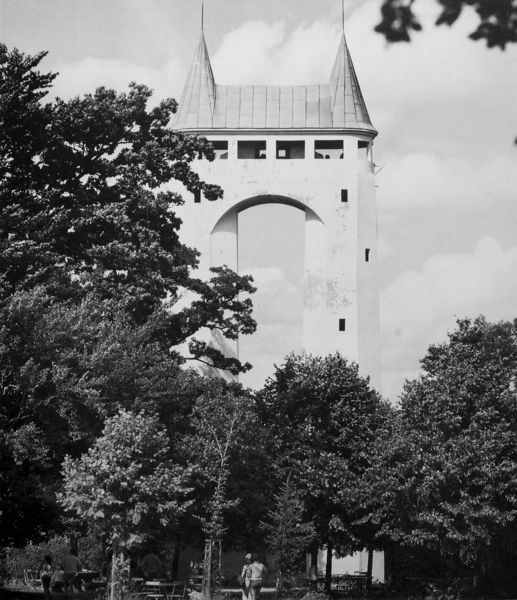
Titel: Schönbergturm in Pfullingen
Künstler: Theodor Fischer
Standort: Pfullingen
Institution: Schönbergturm
Schlagwörter: baum, blätter, himmel, laub, mann, schatten, weiß, wolken, bäume, frauen, kirchturm, landschaft, menschen, stadt, äste, fenster, frau, grau, hintergrund, licht, pfeiler, schwarz, stühle, tische, vordergrund, dach, gebäude, haus, park, schloss, weg, leute, architektur, mensch, spitze, stein, feld, zweige, kirche, sonne, wole, kind, spitzen, person, wald, turm, garten, aussicht, sommer, ansicht, bogen, passanten, zwei, picknick, rundbogen, kuppel, ausschau, spitz, schmal, durchgang, hoch, tor, galerie, befestigung, foto, fotografie, photographie, gang, burg, glockenturm, türme, palast, festung, restaurant, schwarz weiss, bänke, photo, portal, stadttor, liebespaar, unterhose, doppelturm, wipfel, aufnahme, glocken, bäumer, schindeln, antenne, photografie, doppel, antennen, satteldach, schießscharten, rundgang, first, spitzdach, zwei türme, plattform, wachturm, doppelturmfassade, zwillingstürme, turmtor, schießscharte, aussichtsplattform, biergarten, spitzdächer, wasserturm, brückenturm, kupferblech, kupferdach, spaziergängerinnen, bogendurchgang, fenker, parm, grafarchitektur